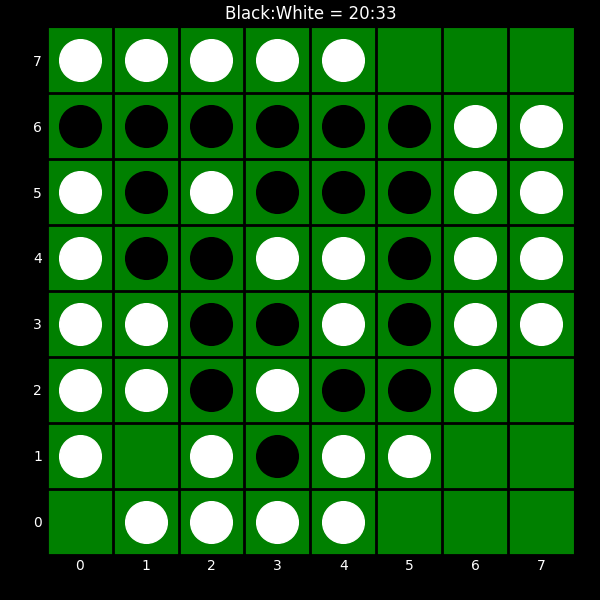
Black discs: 20
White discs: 33